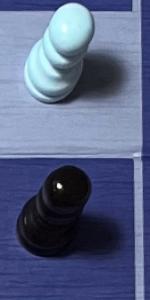
Label: Pawn_Black